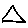
Label: triangle